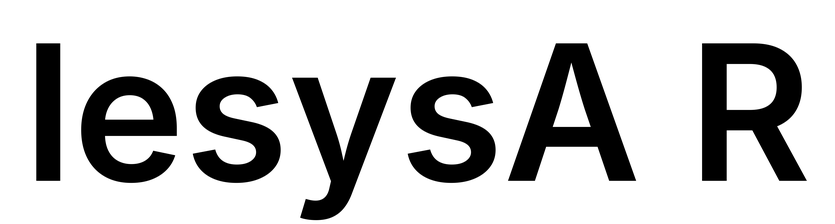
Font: Inter_SemiBold